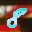
Label: 8